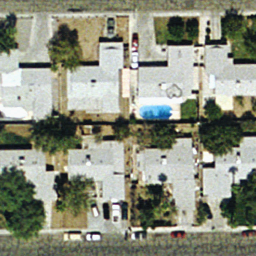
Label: mediumresidential